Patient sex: F
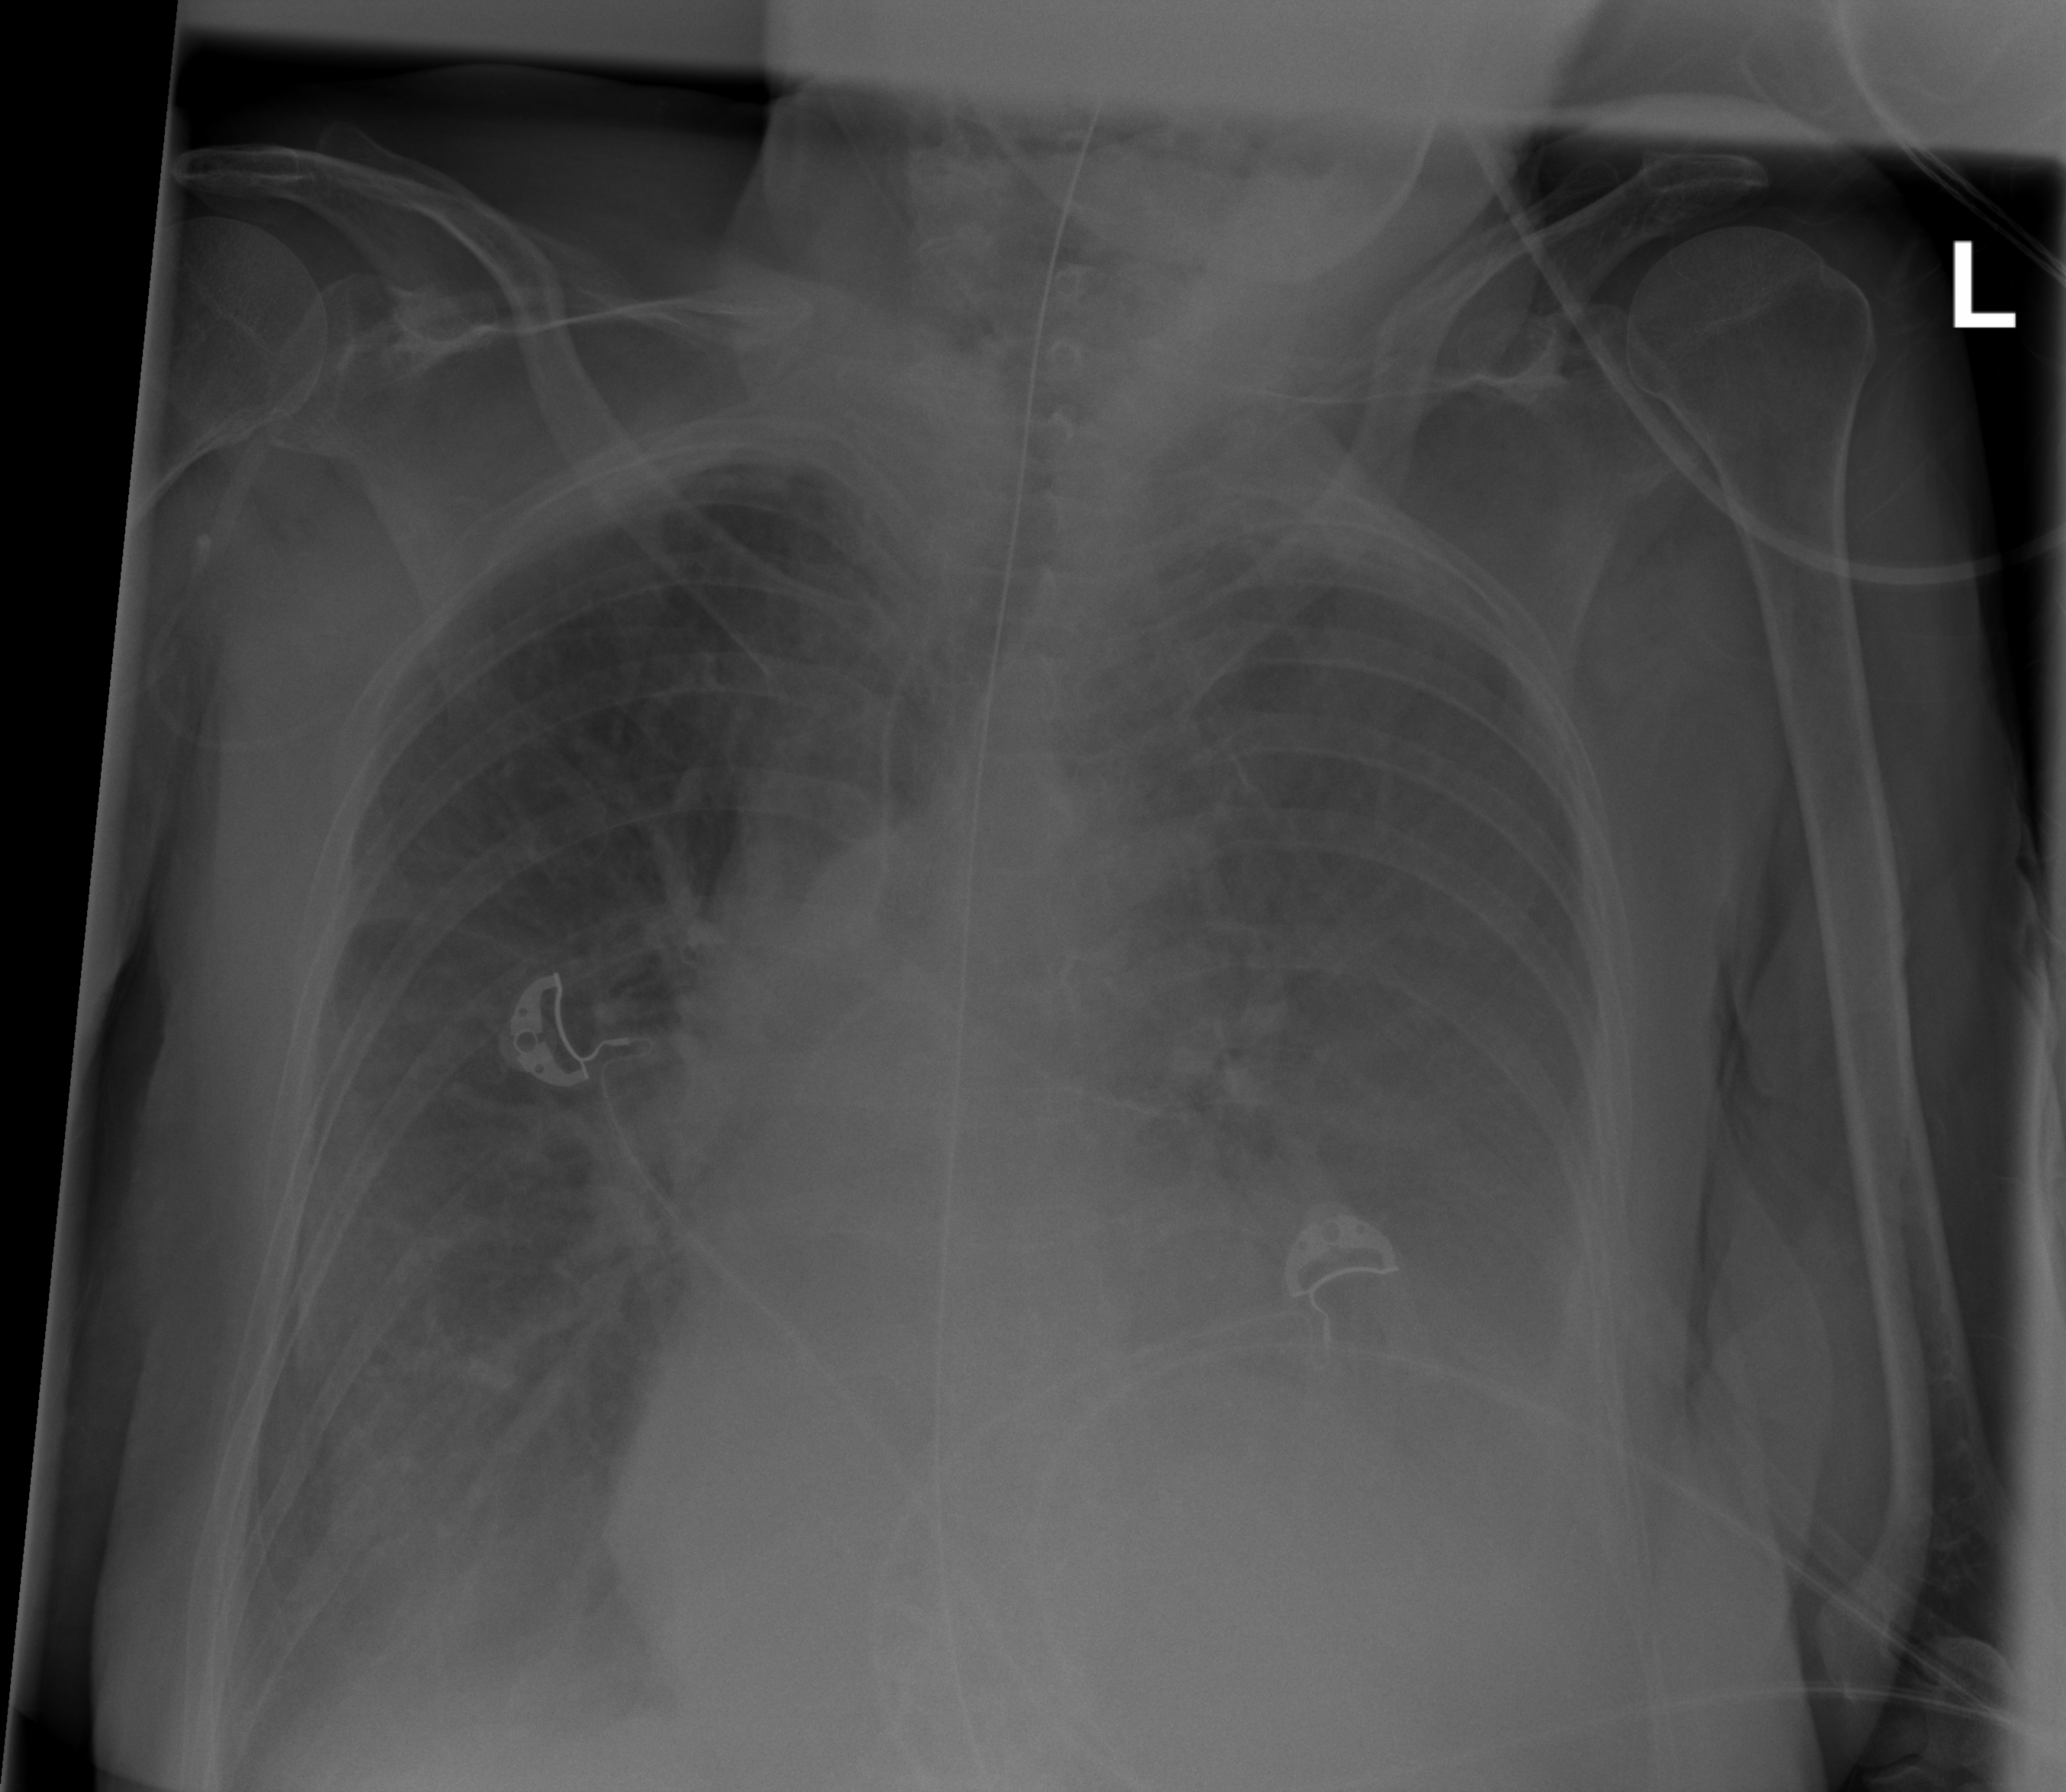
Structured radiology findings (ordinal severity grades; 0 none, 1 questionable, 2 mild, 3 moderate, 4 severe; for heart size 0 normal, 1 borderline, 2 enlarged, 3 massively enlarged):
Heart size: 2
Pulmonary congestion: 2
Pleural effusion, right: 2
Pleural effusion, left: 4
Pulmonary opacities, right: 0
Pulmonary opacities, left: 0
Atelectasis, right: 2
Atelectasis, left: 3